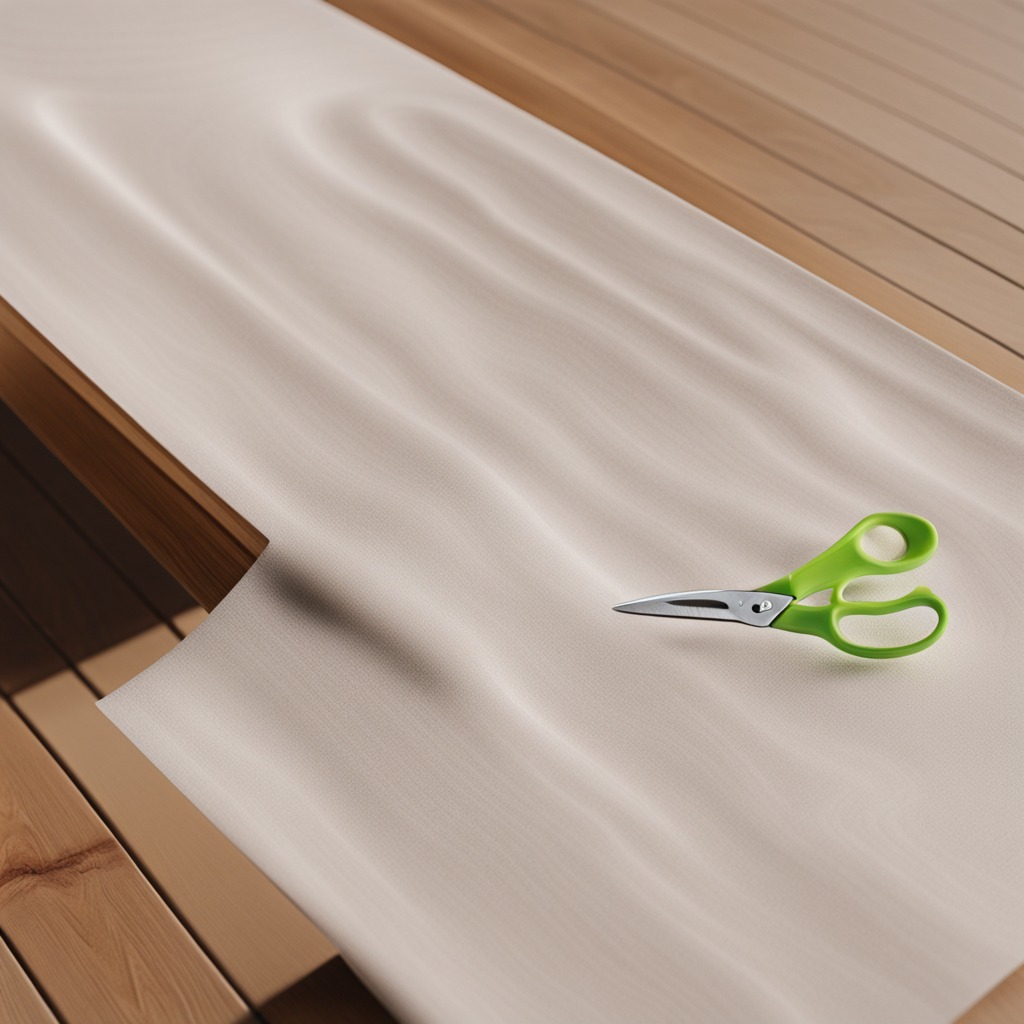
A scissor lying on the wooden table.